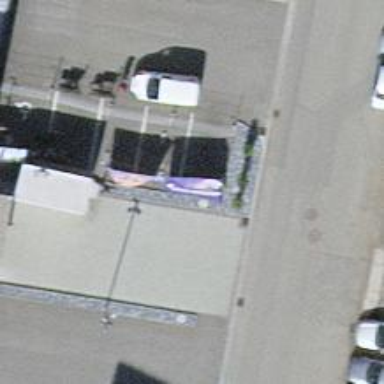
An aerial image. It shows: Fence with bar-type bars.